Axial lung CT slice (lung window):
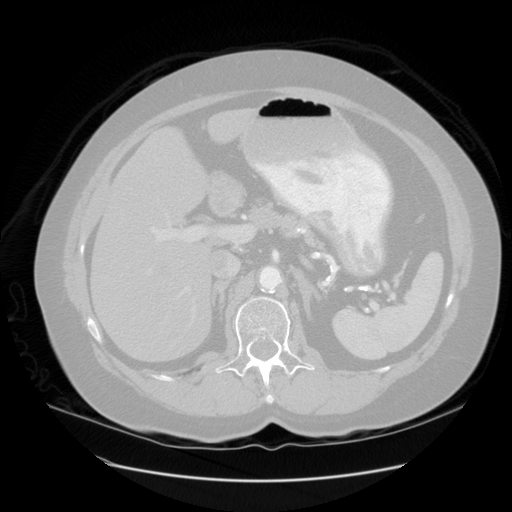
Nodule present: no